Question: I have some thumbnails in a grid, that are all of the same size, but when you hover one it grows in height.
What I would like is that my block grows, and the other under it go down. But what actually happens is the grid reorganizes everything dynamically each time.
Here is a gif showing what happens:

Instead of that, I would like for only the column hovered to move down, and not have items switching columns.
The markup is like that:
'''
<!-- This happens in a loop for each item -->
<div class="col-lg-4 col-md-4 col-xs-12 col-sm-6 item-container">
<!-- Content of the box -->
<div class="ratio" style="background-image:url('image.jpg')"></div>
<div class="item-title alphaband">
<span> Title </h2>
</div>
<div class="item-desc alphaband">
<span> 2014-05-11 </span>
</div>
<div class="category-icon category category-band">
<span> Category </span>
</div>
</div>
'''
My CSS doesn't contain much, only classes displaying the content and fixing the height of the tiles and changing it on hover.
What would be a good approach to have each of my columns separated so that items don't switch from one to another?
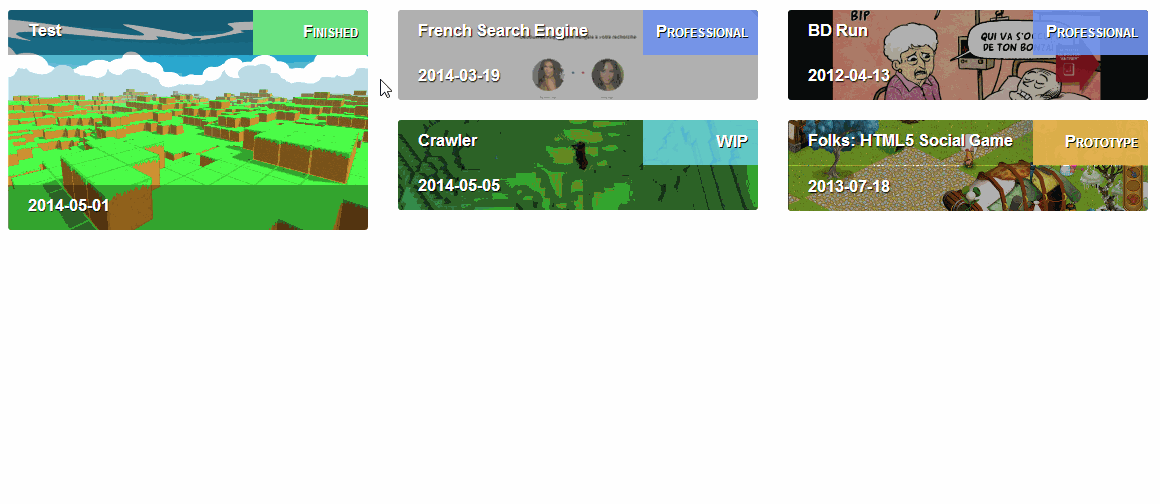
Answer: You need to nest another row inside of each column. Then any resizing happens within the column itself on mouse over rather then across all blocks in the same row.
Something like this:
'''
<div class="col-lg-4 col-md-4 col-xs-12 col-sm-6 item-container">
<div class="row">
<div class="col-md-12 item">
<img src="//placehold.it/200x150/992233">
</div>
<div class="col-md-12 item">
<img src="//placehold.it/200x150/449955/FFF">
</div>
</div>
</div>
'''
Bootply example: <URL>